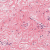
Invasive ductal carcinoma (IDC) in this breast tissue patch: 0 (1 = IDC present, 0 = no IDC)